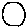
Label: circle